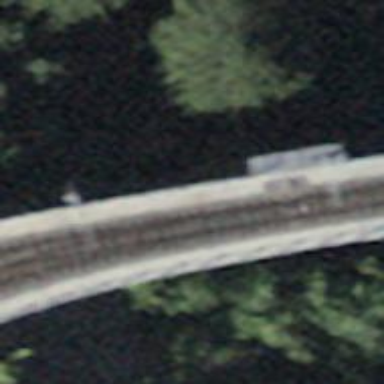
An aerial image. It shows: Railway switch.